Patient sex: M
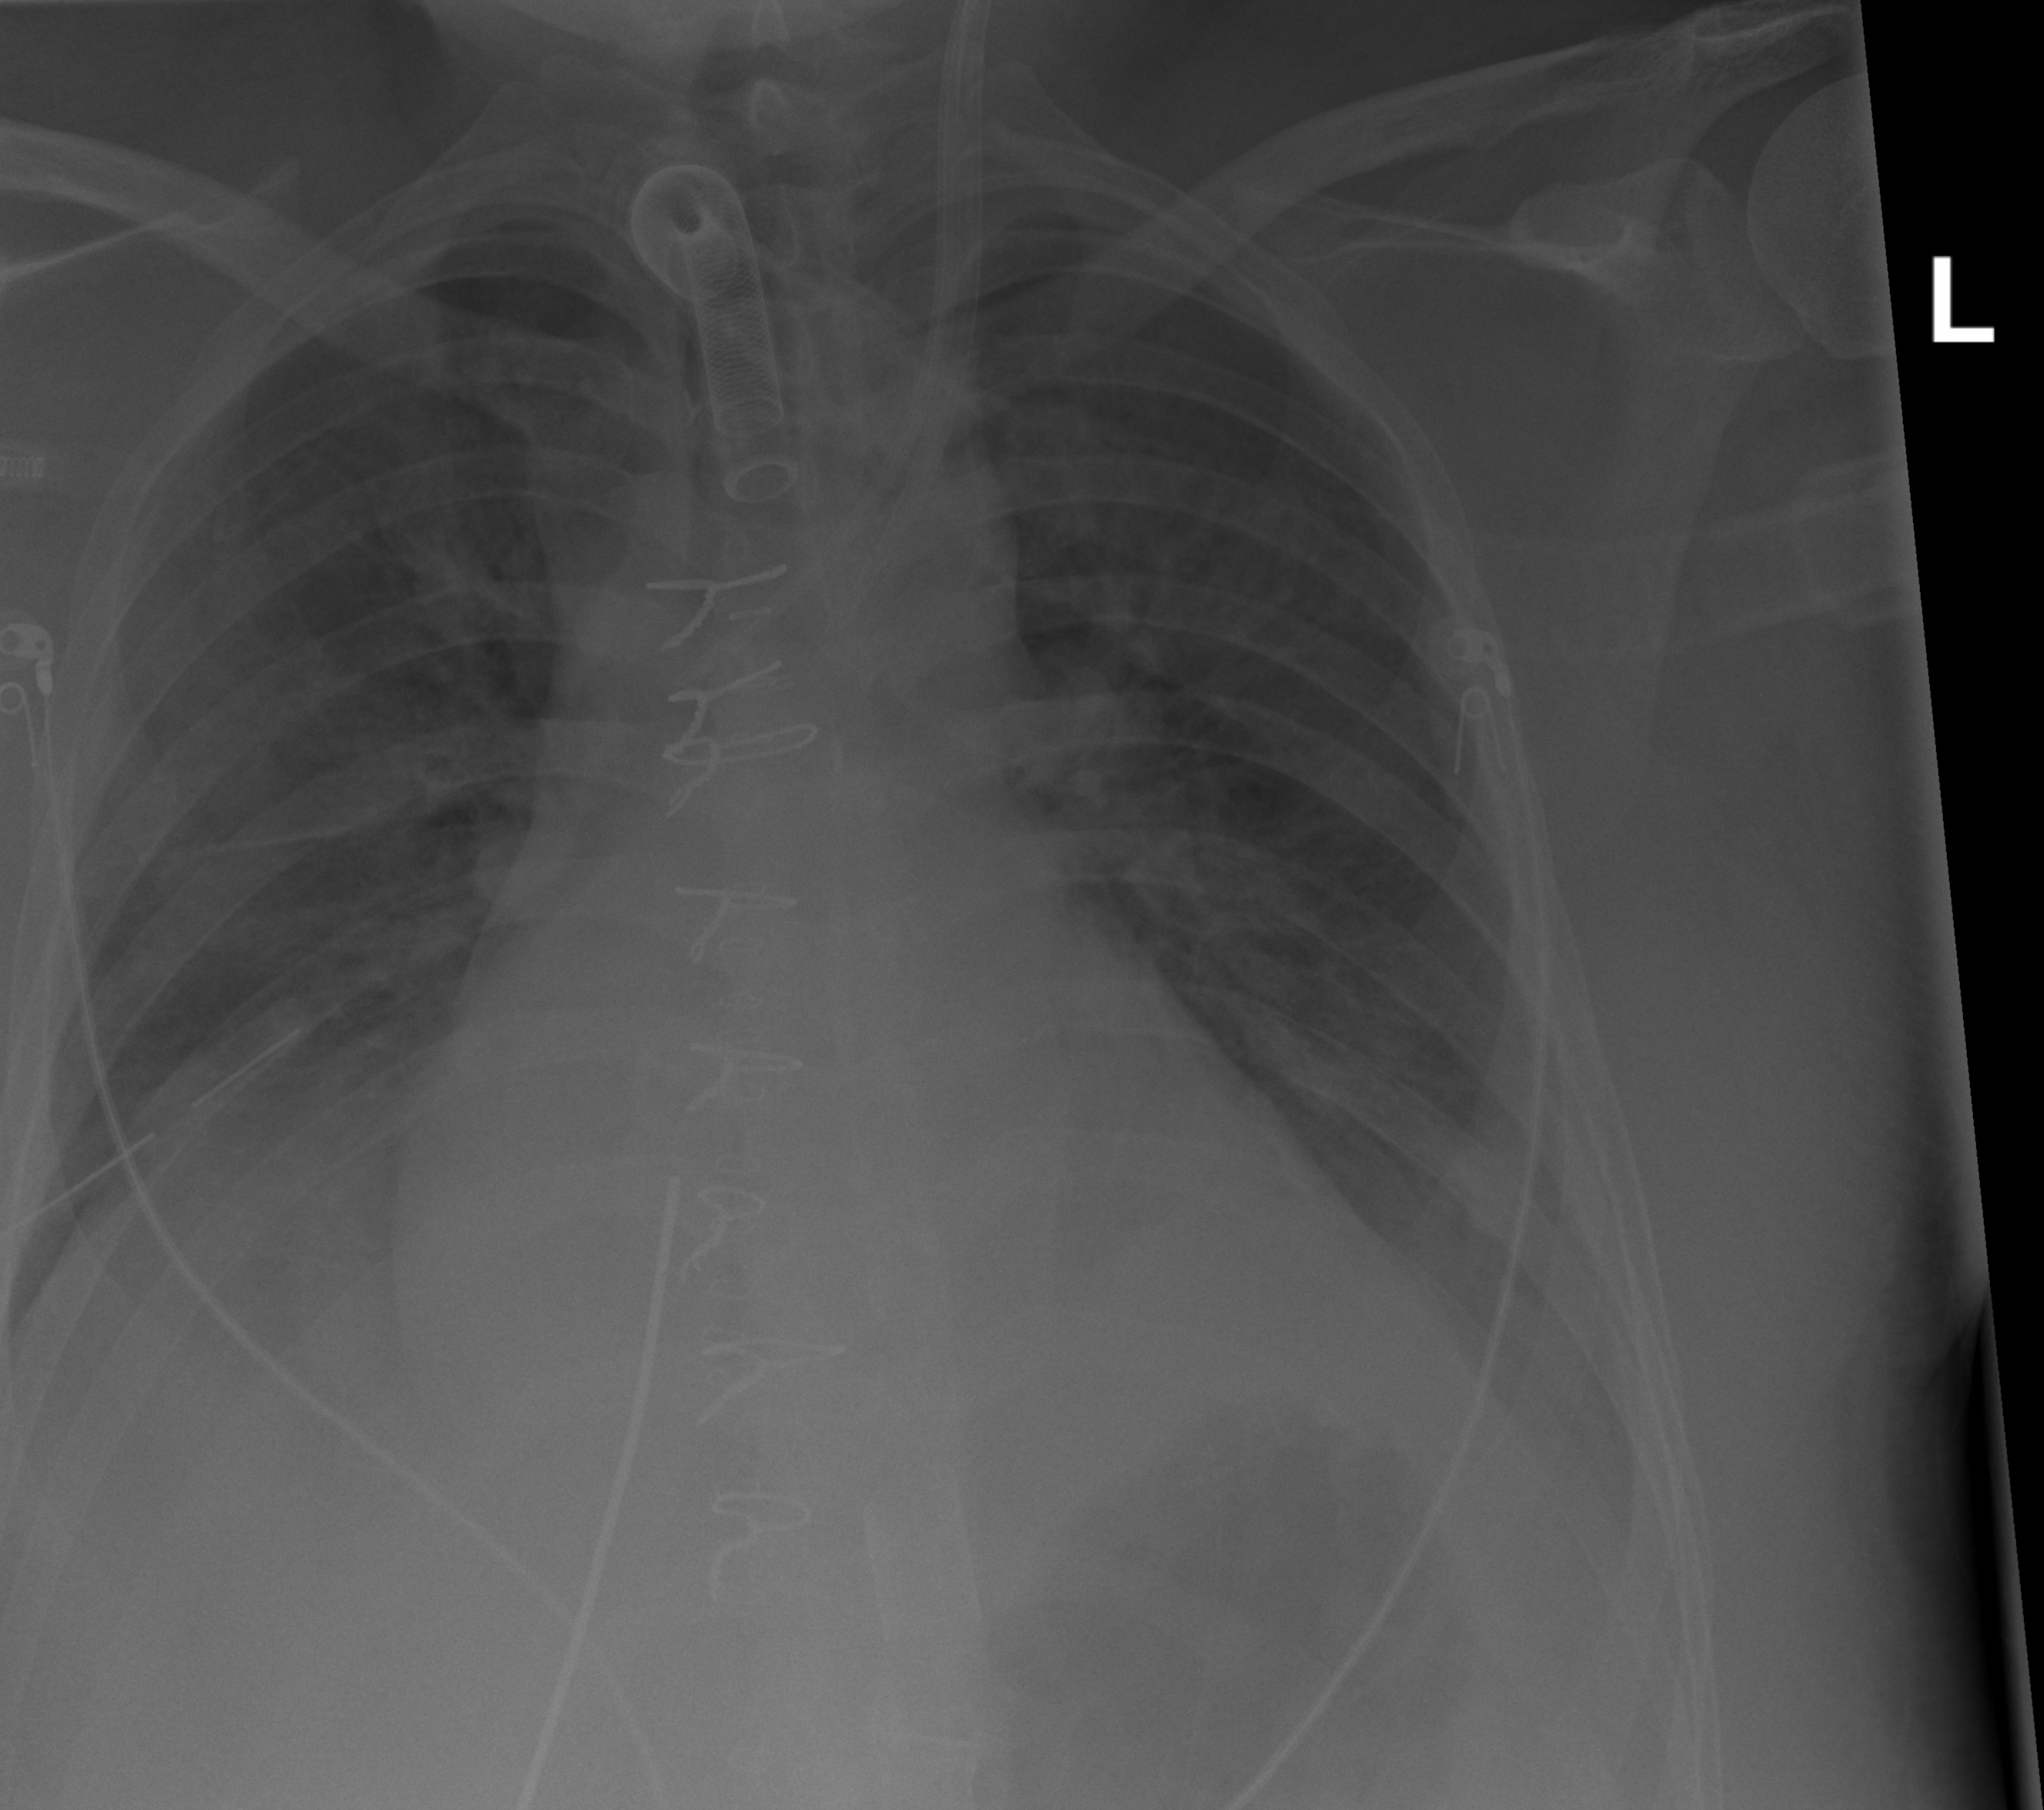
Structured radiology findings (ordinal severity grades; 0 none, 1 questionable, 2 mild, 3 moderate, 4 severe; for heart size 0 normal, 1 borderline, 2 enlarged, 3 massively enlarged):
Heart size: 2
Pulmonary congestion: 1
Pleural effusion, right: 2
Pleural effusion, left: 1
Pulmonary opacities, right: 2
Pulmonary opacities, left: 1
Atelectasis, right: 2
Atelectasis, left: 1